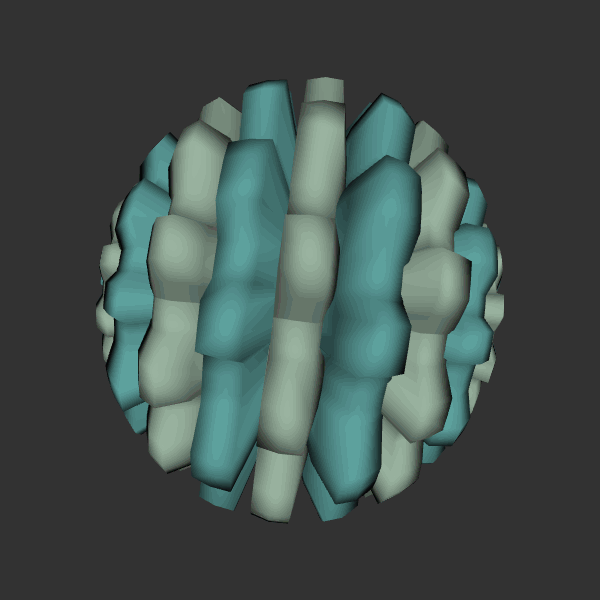
Background: dark